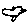
Label: bird